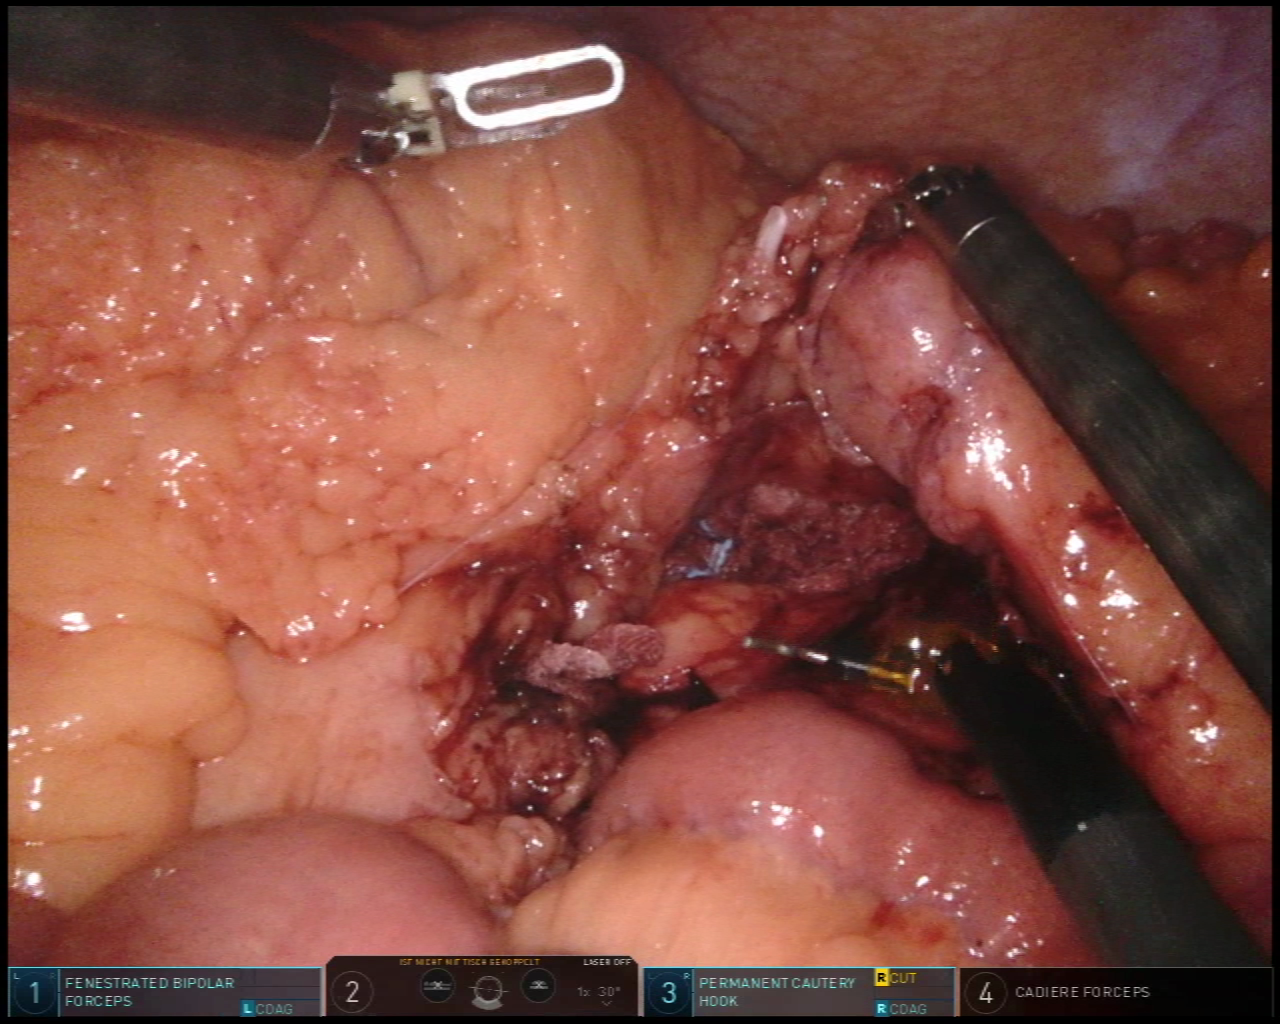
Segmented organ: abdominal_wall
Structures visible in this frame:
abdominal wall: yes
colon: no
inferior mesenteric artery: no
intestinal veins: no
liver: no
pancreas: yes
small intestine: yes
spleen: no
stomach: yes
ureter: no
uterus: no
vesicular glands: no